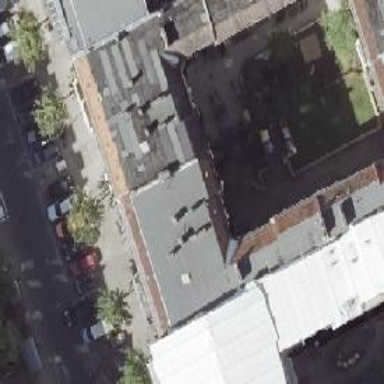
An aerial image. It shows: Cafe.